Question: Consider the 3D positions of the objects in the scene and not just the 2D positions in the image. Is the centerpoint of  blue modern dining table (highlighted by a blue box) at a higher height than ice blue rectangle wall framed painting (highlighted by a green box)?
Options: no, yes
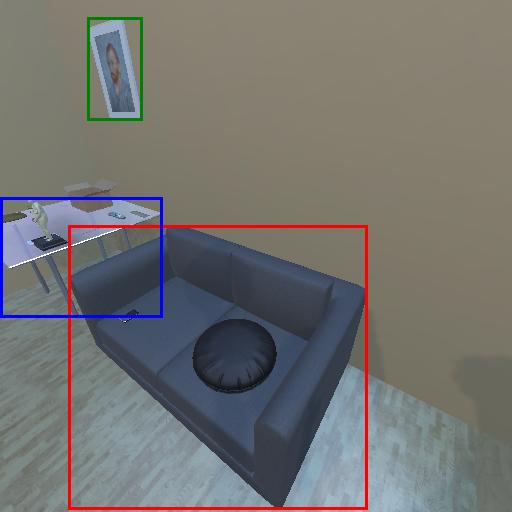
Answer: no